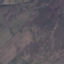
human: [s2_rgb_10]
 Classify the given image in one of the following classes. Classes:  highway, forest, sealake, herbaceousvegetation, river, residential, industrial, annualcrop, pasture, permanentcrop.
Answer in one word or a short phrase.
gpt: HerbaceousVegetation